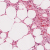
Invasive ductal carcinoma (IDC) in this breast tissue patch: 0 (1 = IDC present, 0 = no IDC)